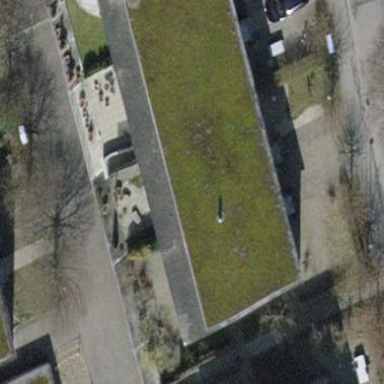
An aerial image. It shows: Terrace building.